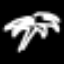
Label: palm tree